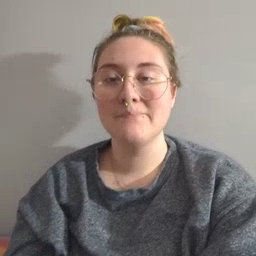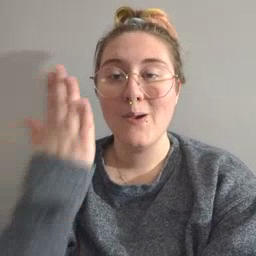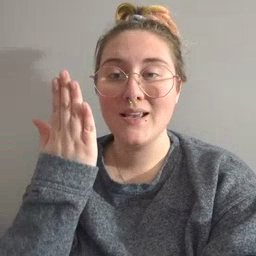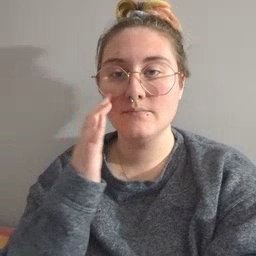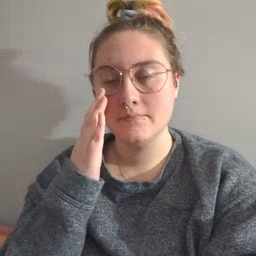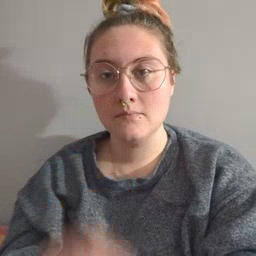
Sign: morning